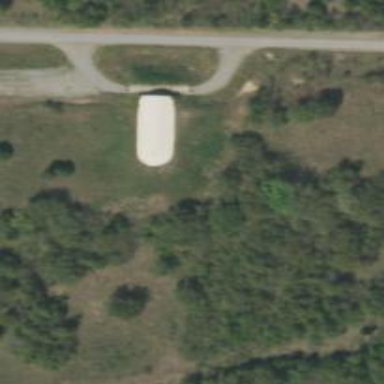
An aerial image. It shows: Military bunker.